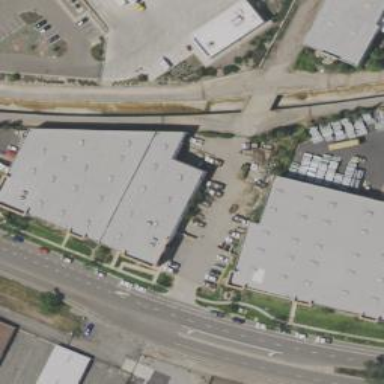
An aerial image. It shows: Warehouse.